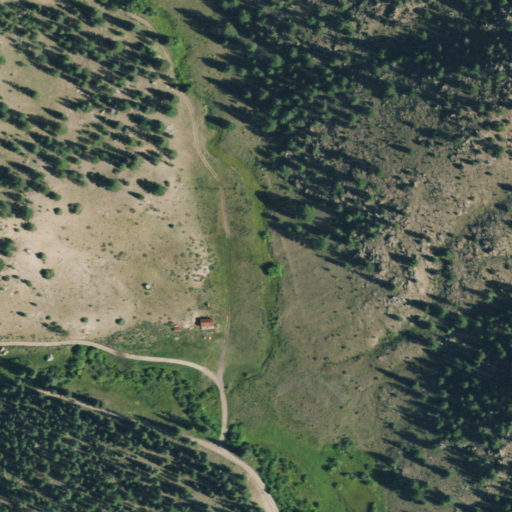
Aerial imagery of valley in Colorado named Haney Canyon containing evergreen forest, grassland, shrub, woody wetlands, herbaceous wetlands, and open development